Field crop: maize
Growth stage: 1
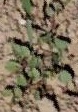
Species: convolvulus